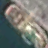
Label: Towing_vessel